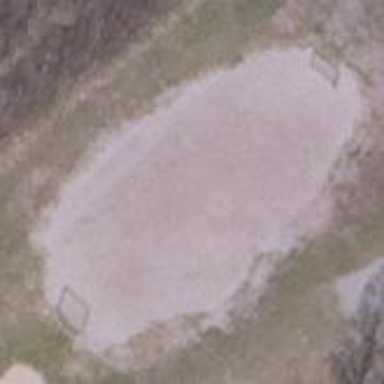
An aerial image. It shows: Sandy pitch for beach volleyball.